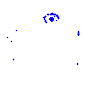
Particle: kaon